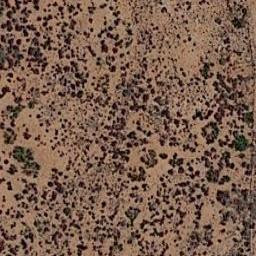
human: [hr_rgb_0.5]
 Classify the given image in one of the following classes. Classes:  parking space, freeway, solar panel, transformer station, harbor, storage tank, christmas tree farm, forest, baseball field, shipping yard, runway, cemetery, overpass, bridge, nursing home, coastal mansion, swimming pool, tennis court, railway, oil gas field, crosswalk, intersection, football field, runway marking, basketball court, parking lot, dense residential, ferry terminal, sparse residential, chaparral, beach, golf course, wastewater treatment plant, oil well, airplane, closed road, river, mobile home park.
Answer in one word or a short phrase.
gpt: chaparral